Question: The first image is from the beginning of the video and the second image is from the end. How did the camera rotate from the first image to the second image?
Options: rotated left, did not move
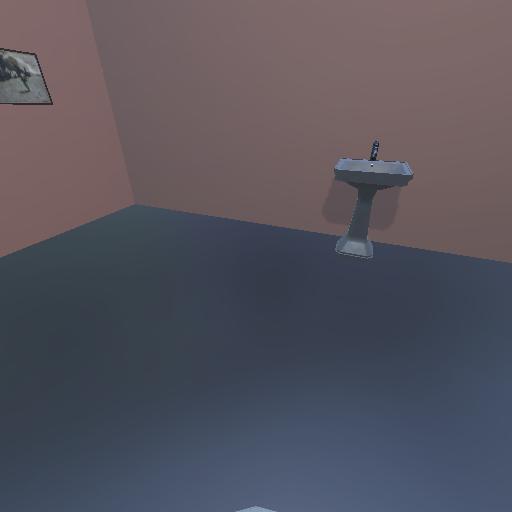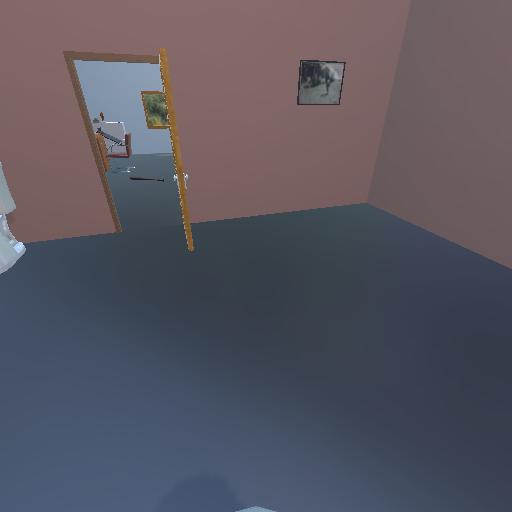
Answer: rotated left